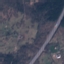
Land use / land cover class: Highway